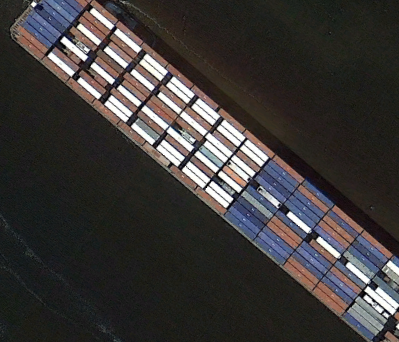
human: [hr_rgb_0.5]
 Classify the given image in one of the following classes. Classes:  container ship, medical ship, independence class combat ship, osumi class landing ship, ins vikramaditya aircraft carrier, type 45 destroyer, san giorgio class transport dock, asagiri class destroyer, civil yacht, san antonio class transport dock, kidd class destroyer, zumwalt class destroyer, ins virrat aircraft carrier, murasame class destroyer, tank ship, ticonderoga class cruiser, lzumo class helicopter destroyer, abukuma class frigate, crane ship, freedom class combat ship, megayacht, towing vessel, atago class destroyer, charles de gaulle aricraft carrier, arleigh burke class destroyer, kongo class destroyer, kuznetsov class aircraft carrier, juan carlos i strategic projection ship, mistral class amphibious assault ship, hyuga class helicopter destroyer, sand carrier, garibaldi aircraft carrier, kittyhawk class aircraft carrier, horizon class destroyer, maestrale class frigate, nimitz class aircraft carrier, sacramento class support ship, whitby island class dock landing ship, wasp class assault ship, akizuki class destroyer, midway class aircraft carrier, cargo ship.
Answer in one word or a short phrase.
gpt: Container ship